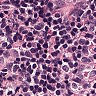
Metastatic tissue present: no